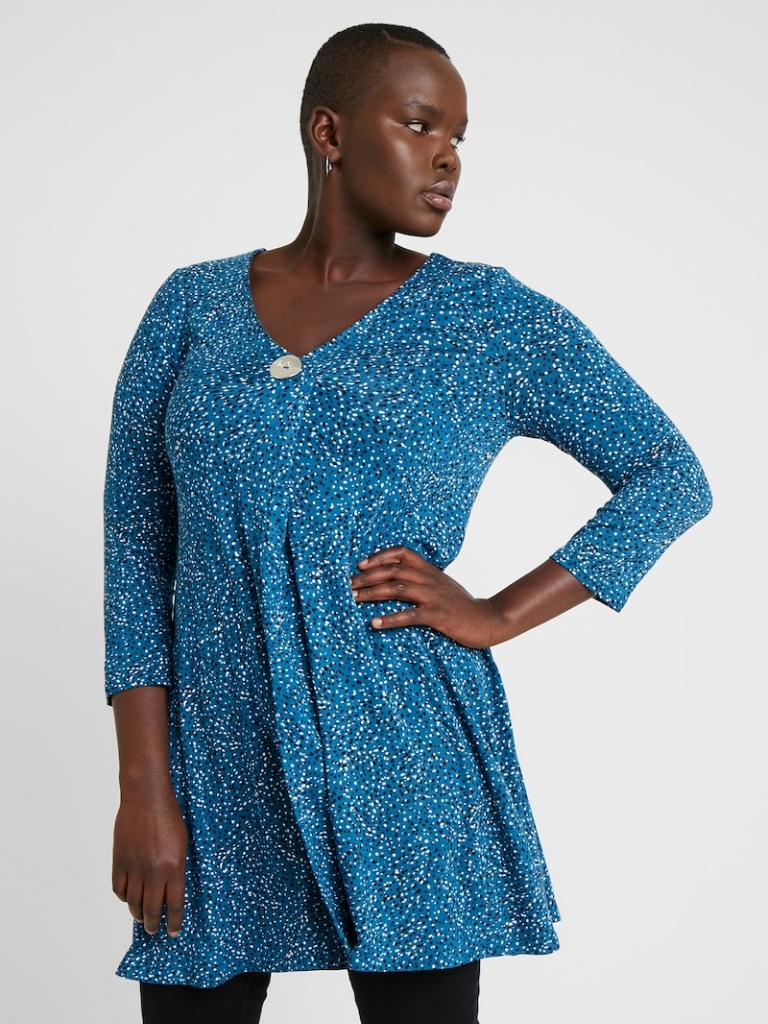
knit loose a long-sleeved with the sleeves down knee length Untucked v-neck cardigan